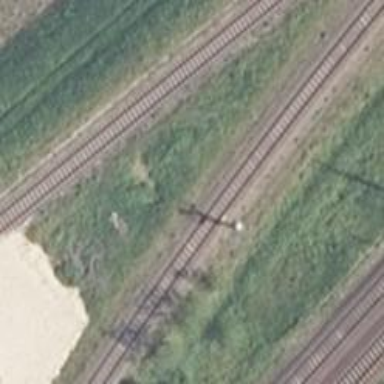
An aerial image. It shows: Railway signal.